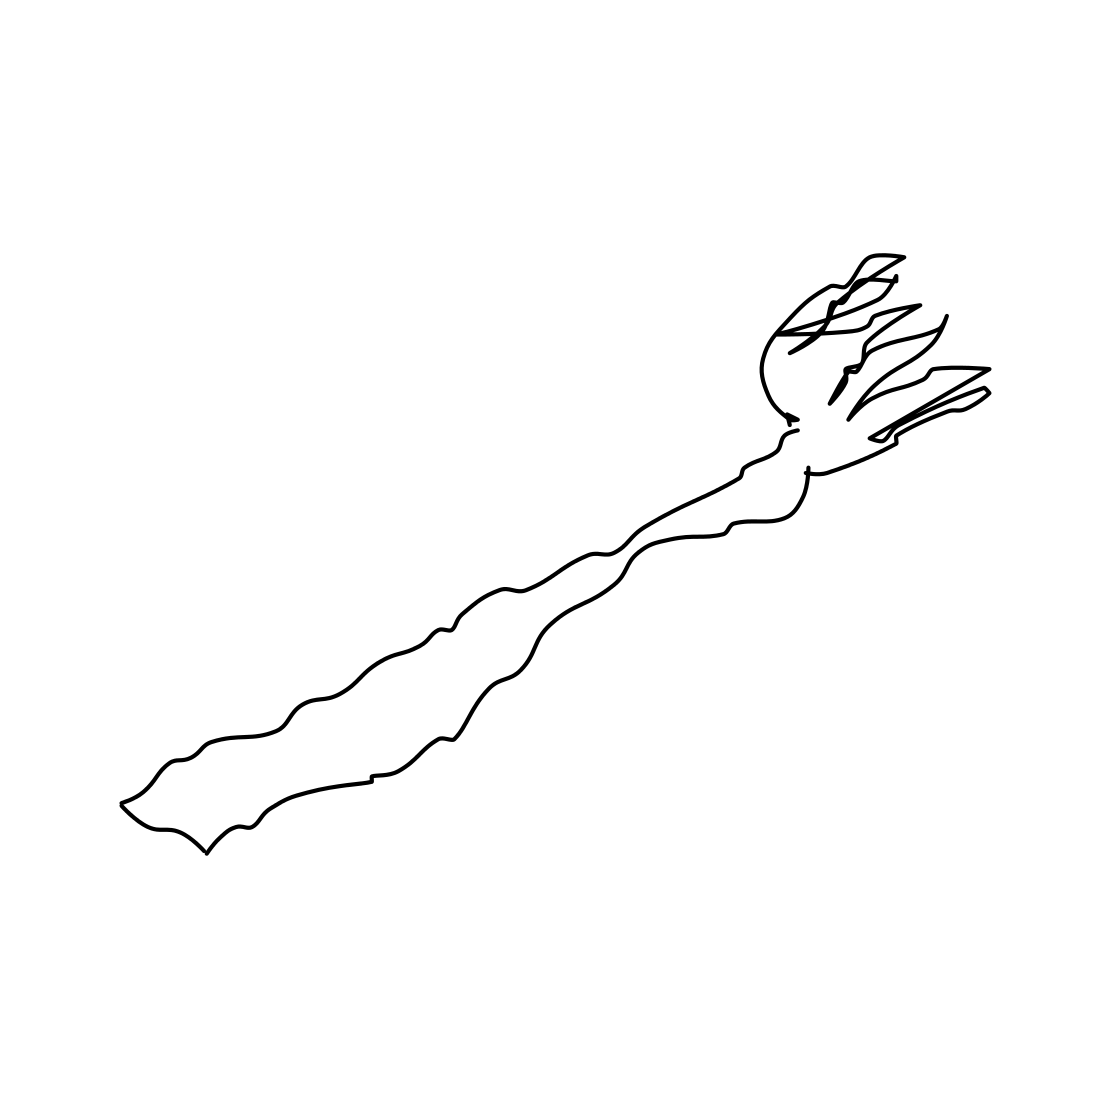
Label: fork